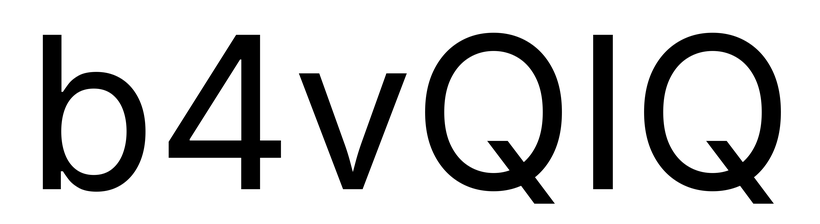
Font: Inter_Regular